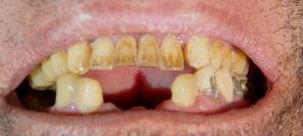
Condition: hypodontia